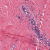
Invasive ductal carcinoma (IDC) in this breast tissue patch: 0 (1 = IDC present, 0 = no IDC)